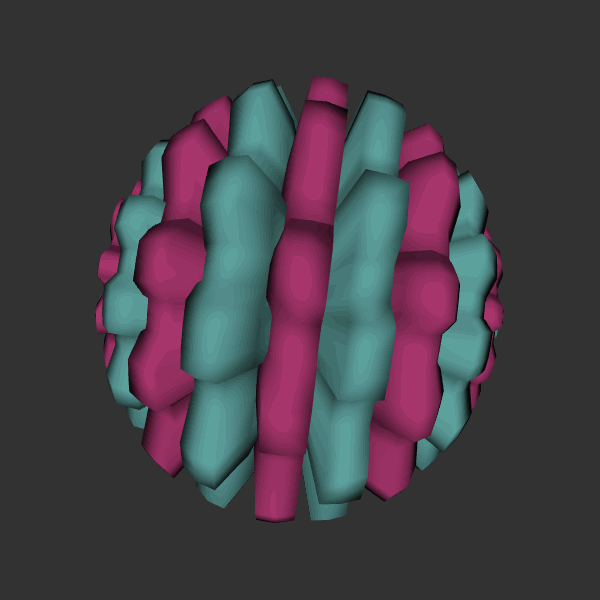
Background: dark